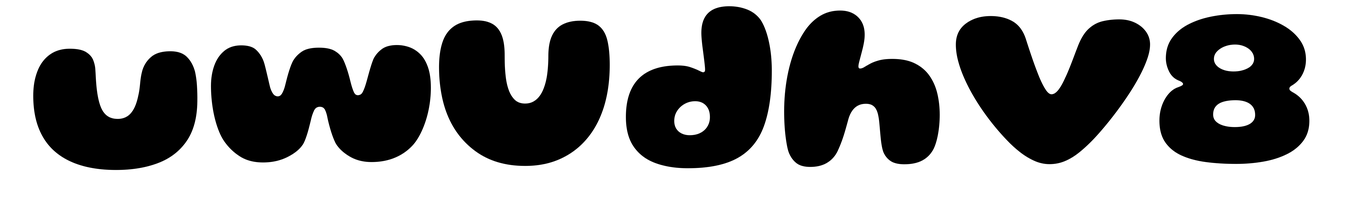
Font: Gluten_ExtraBold